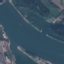
Label: River